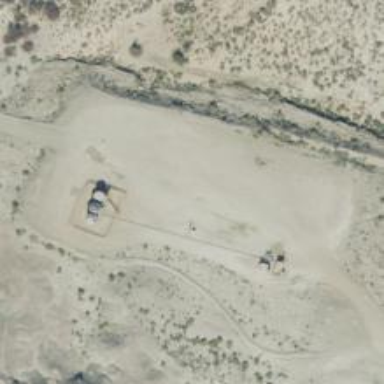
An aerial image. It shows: Petroleum well.